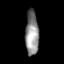
Tissue: prostate
Cell type: T cells
Senescence score: 0.717
Nuclear area (px): 578
Mean DAPI intensity: 141.623